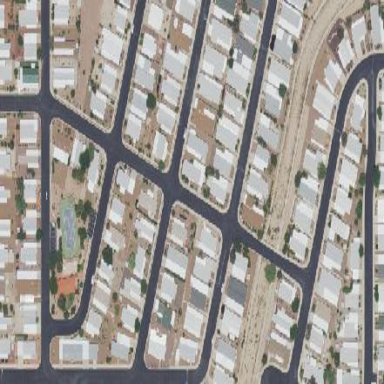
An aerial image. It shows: Residential area designated as trailer park.